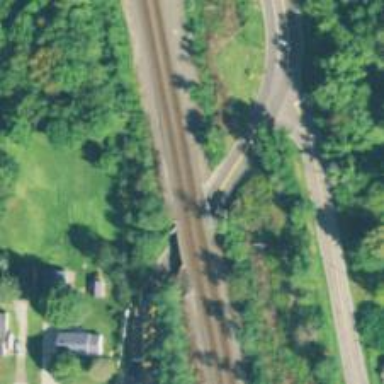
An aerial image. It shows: Railway bridge.